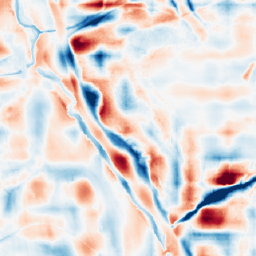
Category: wavelet
Decomposition family: wavelet_reverse_biorthogonal
Decomposition parameters: wavelet: rbio5.5
level: 5
Upsampling method: nearest
Upsampling parameters: scale: 2
Upsampling scale: 2